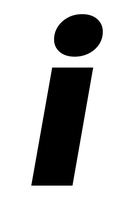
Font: Poppins-ExtraBoldItalic